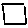
Label: square